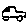
Label: car